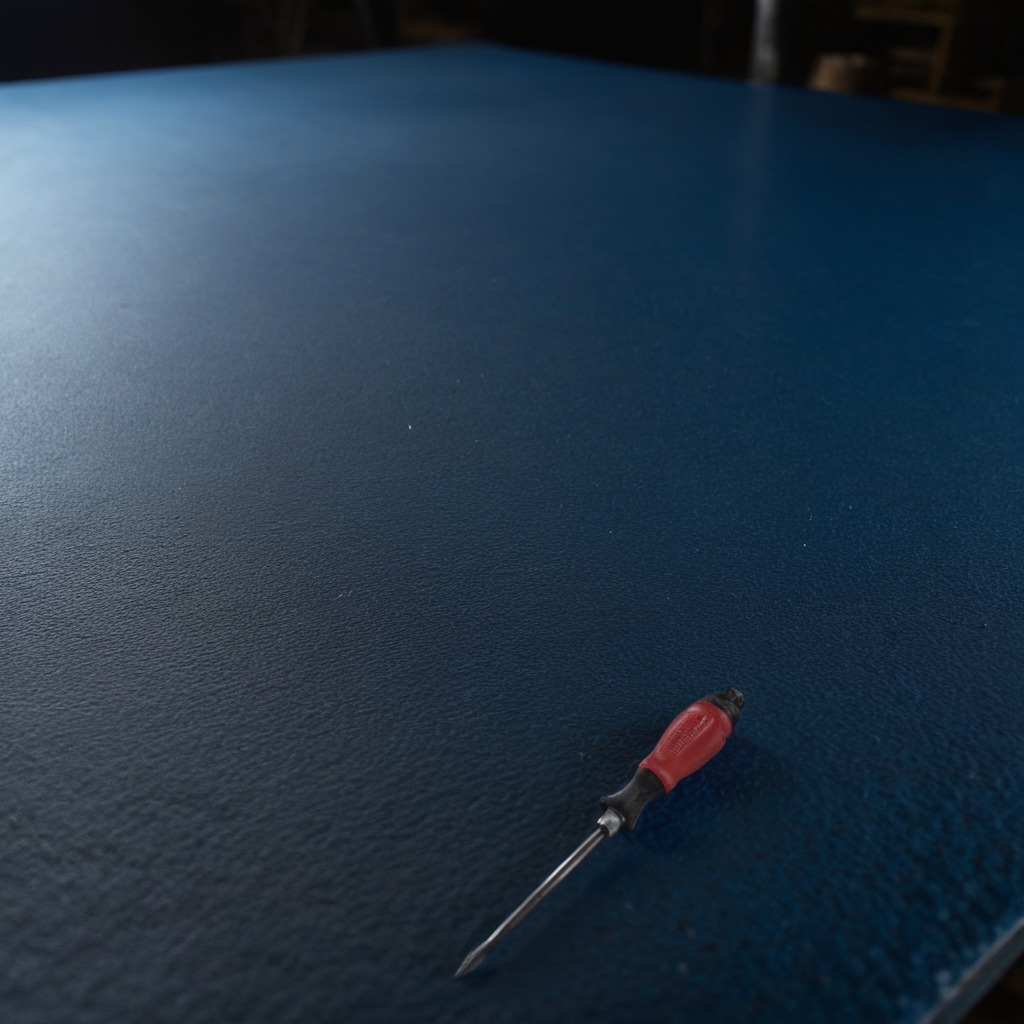
A screwdriver lies on a clean granite tabletop covered with a blue rubber mat inside a workshop at night dim ambient light soft shadows worn but beneath the mat